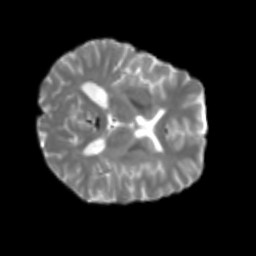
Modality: T2w
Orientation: axial
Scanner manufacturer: siemens
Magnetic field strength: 3 T
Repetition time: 4 s
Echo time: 0.0594 s